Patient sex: F
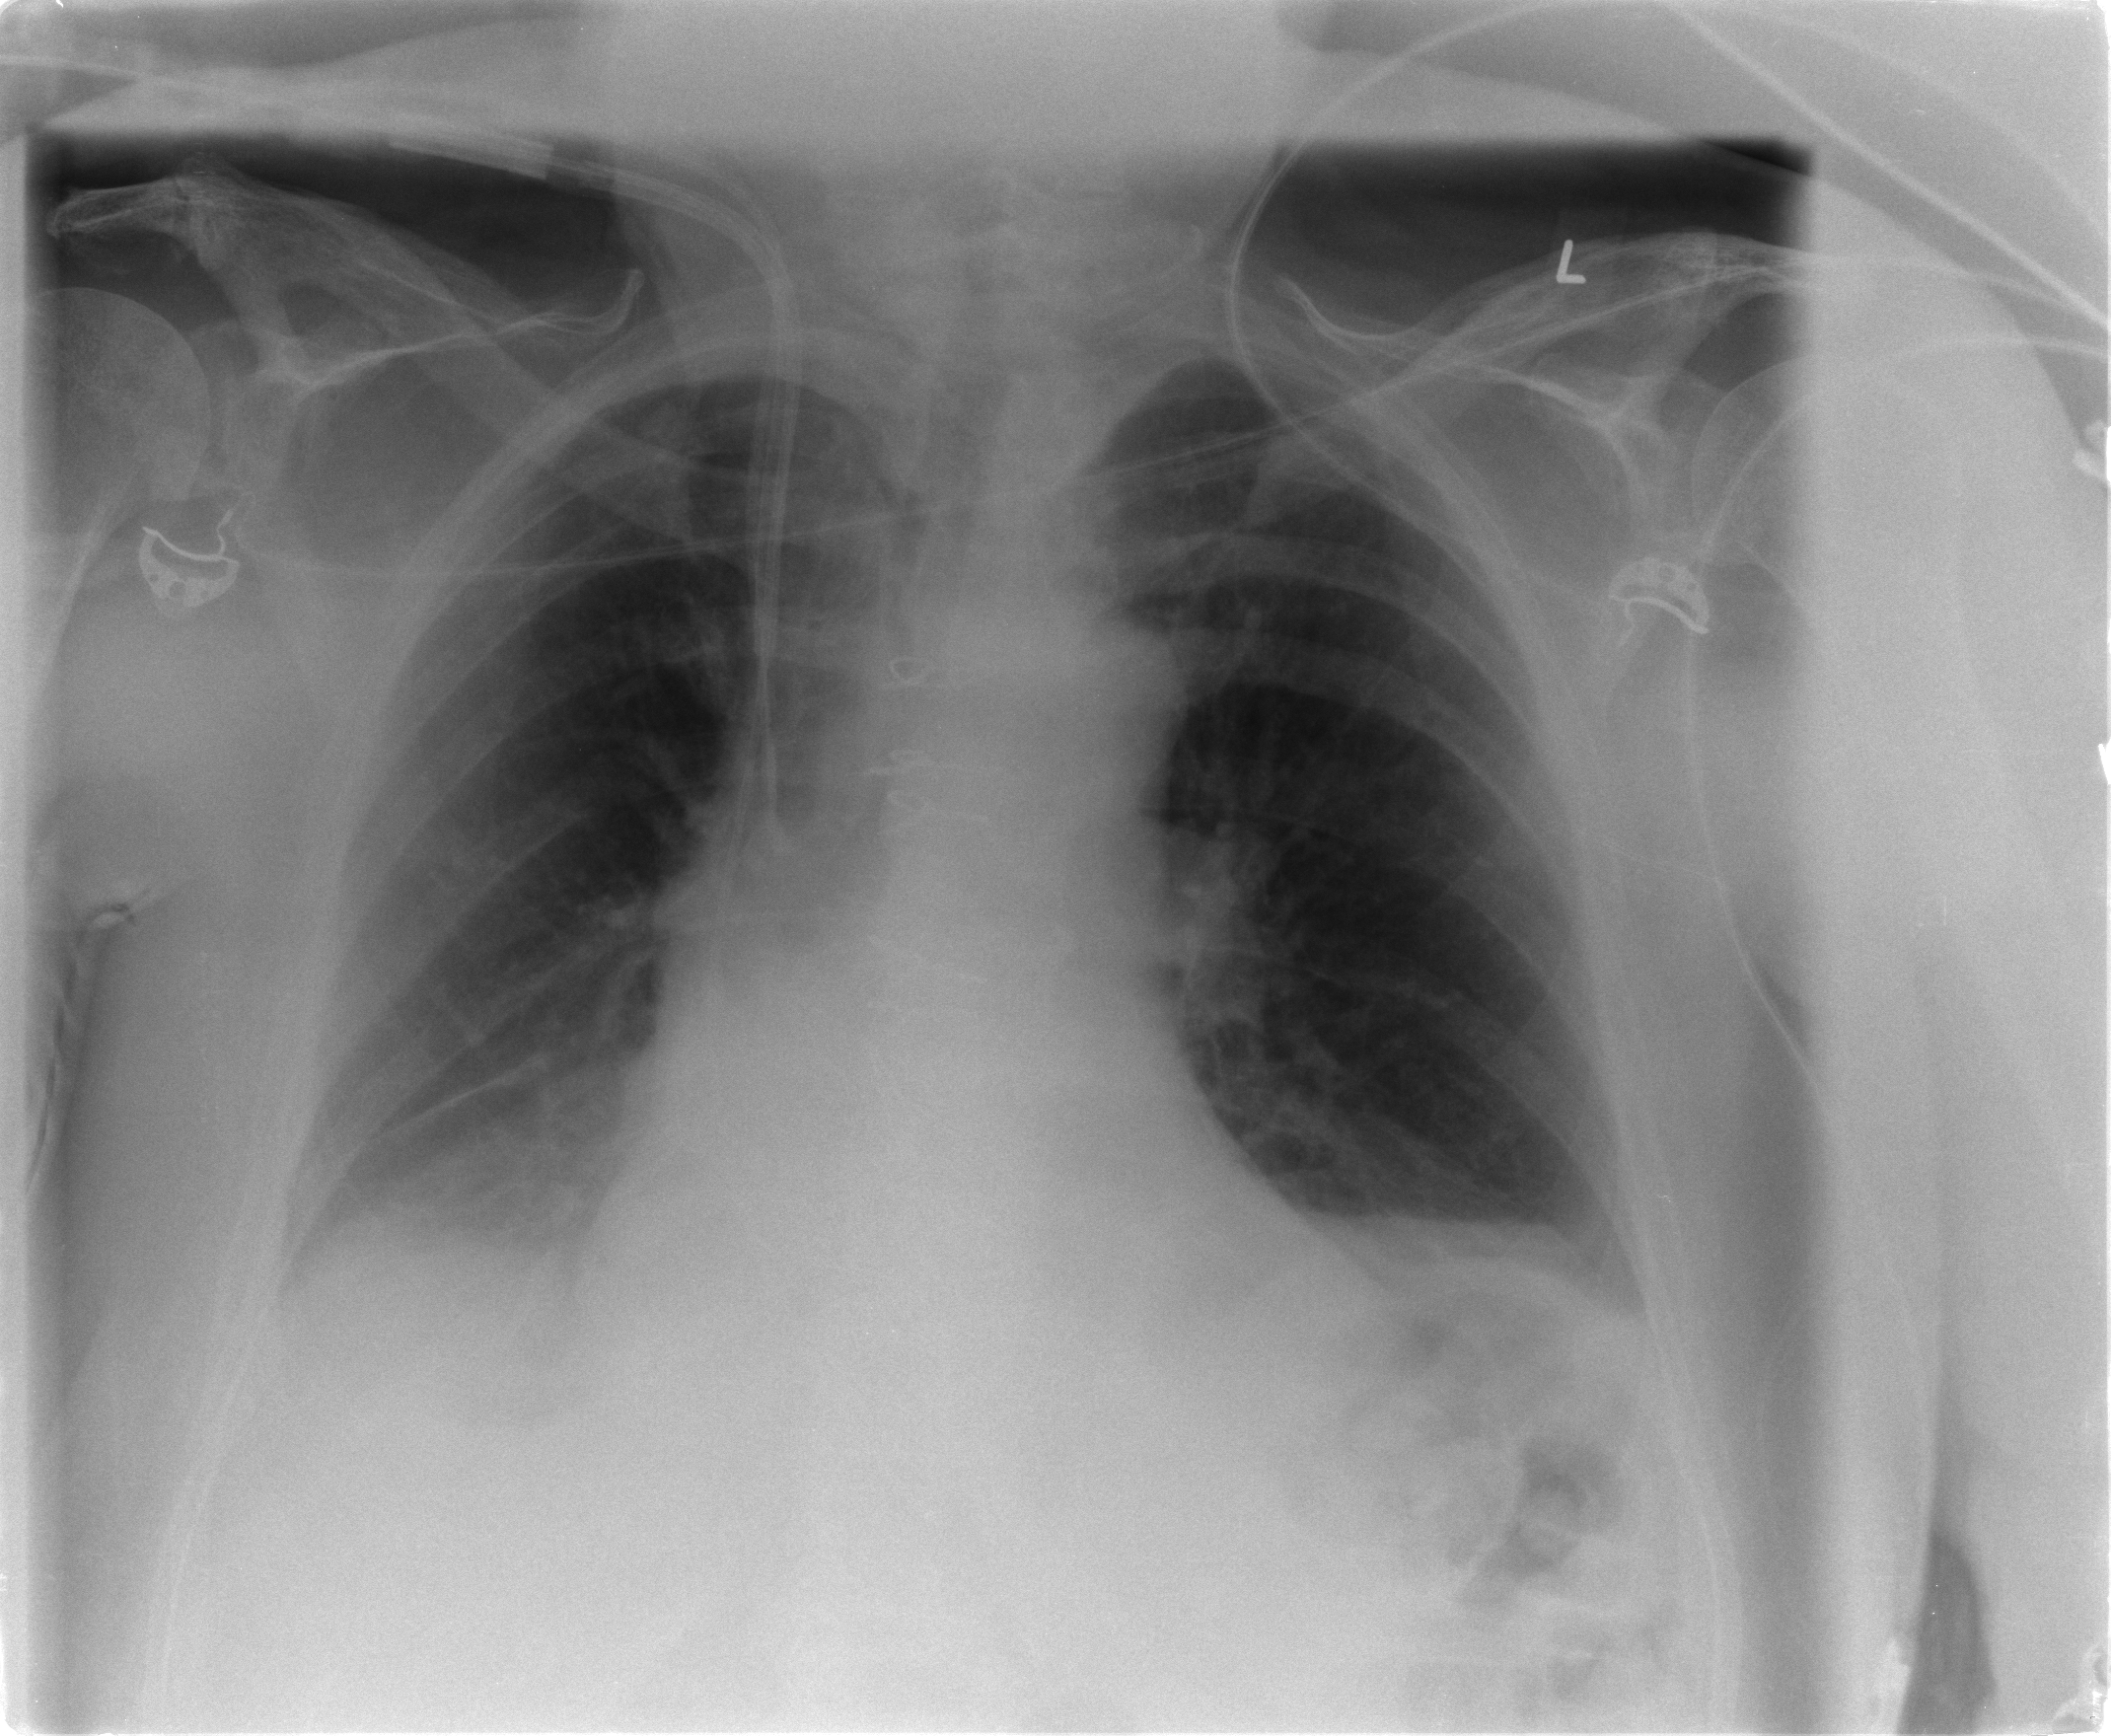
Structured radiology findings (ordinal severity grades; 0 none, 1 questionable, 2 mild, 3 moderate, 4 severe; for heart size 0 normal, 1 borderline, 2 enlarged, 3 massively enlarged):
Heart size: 1
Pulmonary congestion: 0
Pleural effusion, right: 2
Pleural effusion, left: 0
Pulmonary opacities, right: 0
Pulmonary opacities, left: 0
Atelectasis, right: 0
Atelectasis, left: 0